Question: I have a very simple script for a PHP calendar but when i try it there is a string that i don't write. Then appear "nnnnnnnnnnnnnnnnnn" but there isn't anything like echo "nnnnnnnnnnnnnn" so i don't know what is the error.
Please help me.

CODE:
'''
<?php
$monthNames = Array("Gennaio", "Febbraio", "Marzo", "Aprile", "Maggio", "Giugno", "Lulglio",
"Agosto", "Settembre", "Ottobre", "Novembre", "Dicembre");
if (!isset($_REQUEST["month"])) $_REQUEST["month"] = date("n");
if (!isset($_REQUEST["year"])) $_REQUEST["year"] = date("Y");
$cMonth = $_REQUEST["month"];
$cYear = $_REQUEST["year"];
$prev_year = $cYear;
$next_year = $cYear;
$prev_month = $cMonth-1;
$next_month = $cMonth+1;
if ($prev_month == 0 ) {
$prev_month = 12;
$prev_year = $cYear - 1;
}
if ($next_month == 13 ) {
$next_month = 1;
$next_year = $cYear + 1;
}
?>
<html>
<table width="200">
<tr align="center">
<td bgcolor="#999999" style="color:#FFFFFF">
<table width="100%" border="0" cellspacing="0" cellpadding="0">
<tr>
<td width="50%" align="left"> <a href="<?php echo $_SERVER["PHP_SELF"] . "? month=". $prev_month . "&year=" . $prev_year; ?>" style="color:#FFFFFF">Prec. </a></td>
<td width="50%" align="right"><a href="<?php echo $_SERVER["PHP_SELF"] . "? month=". $next_month . "&year=" . $next_year; ?>" style="color:#FFFFFF">Succ. </a> </td>
</tr>
</table>
</td>
</tr>
<tr>
<td align="center"><table width="100%" border="0" cellpadding="2" cellspacing="2">
<tr align="center">
<td colspan="7" bgcolor="#999999" style="color:#FFFFFF"><strong><?php echo $monthNames[$cMonth-1].' '.$cYear; ?></strong></td>
</tr>
<tr>
<td align="center" bgcolor="#999999" style="color:#FFFFFF"> <strong>D</strong></td>
<td align="center" bgcolor="#999999" style="color:#FFFFFF"> <strong>L</strong></td>
<td align="center" bgcolor="#999999" style="color:#FFFFFF"> <strong>M</strong></td>
<td align="center" bgcolor="#999999" style="color:#FFFFFF"> <strong>M</strong></td>
<td align="center" bgcolor="#999999" style="color:#FFFFFF"> <strong>G</strong></td>
<td align="center" bgcolor="#999999" style="color:#FFFFFF"> <strong>V</strong></td>
<td align="center" bgcolor="#999999" style="color:#FFFFFF"> <strong>S</strong></td>
</tr>
<?php
$timestamp = mktime(0,0,0,$cMonth,1,$cYear);
$maxday = date("t",$timestamp);
$thismonth = getdate ($timestamp);
$startday = $thismonth['wday'];
for ($i=0; $i<($maxday+$startday); $i++) {
if(($i % 7) == 0 ) echo "<tr>n";
if($i < $startday) echo "<td></td>n";
else echo "<td align='center' valign='middle' height='20px'>". ($i - $startday + 1) . "</td>n";
if(($i % 7) == 6 ) echo "</tr>n";
}
?>
</table>
</td>
</tr>
</table>
</html>
'''
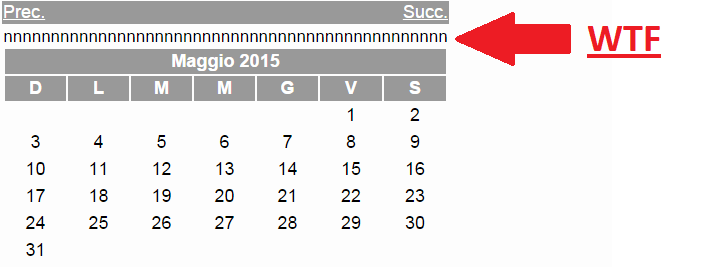
Answer: You see the 'n''s in:
'''
for ($i=0; $i<($maxday+$startday); $i++) {
if(($i % 7) == 0 ) echo "<tr>n";
if($i < $startday) echo "<td></td>n";
else echo "<td align='center' valign='middle' height='20px'>". ($i - $startday + 1) . "</td>n";
if(($i % 7) == 6 ) echo "</tr>n";
}
'''
Either you remove them, or you may have meant to have it write out clean HTML using '
'
'''
if(($i % 7) == 0 ) echo "<tr>" . "
";
'''
or
'''
if(($i % 7) == 0 ) echo "<tr>
";
'''
and do the same for the others, following the same method.
Concatenate them.